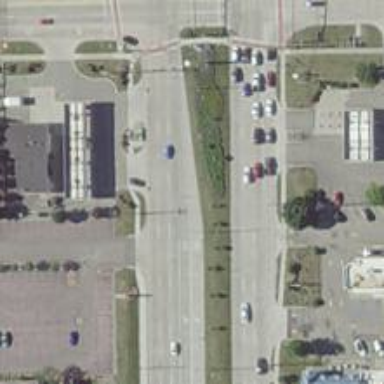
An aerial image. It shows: Primary highway with separate sidewalk.